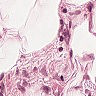
Metastatic tissue present: no